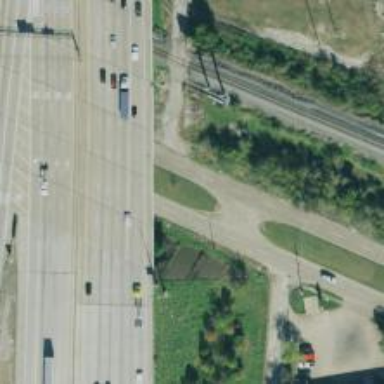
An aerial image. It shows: Secondary link road.